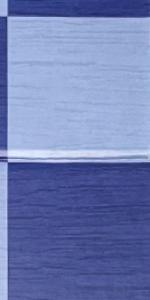
Label: Empty